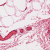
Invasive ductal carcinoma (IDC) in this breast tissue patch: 0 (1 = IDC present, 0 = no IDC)